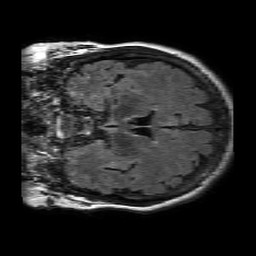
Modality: FLAIR
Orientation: coronal
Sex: female
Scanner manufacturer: philips
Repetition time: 11 s
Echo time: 0.125 s